Question: I had created a table like this
'''
CREATE TABLE [dbo].[sydShopOrder](
<URL> NULL,
<URL> NULL,
<URL> NULL,
<URL> NULL,
<URL> NULL,
<URL> NULL,
<URL> NULL,
<URL> NULL,
<URL> NULL,
[datestamp] [date] NULL
) ON [PRIMARY]
'''
I was intended to make '[rowNumber]' as primary key and make it 'identity' column with auto increment. But I forgot to do it. And now the database is up and running in live environment. I had found this bug very late. Is there any way that I can fix this? Make '[rowNumber]' column as identity and auto increment it?
Current screenshot of table looks like this

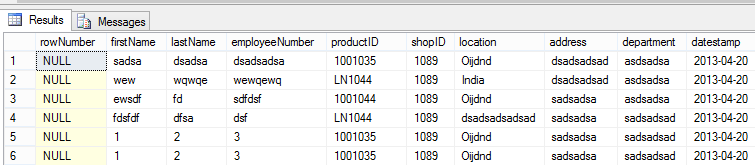
Answer: You can drop '[rownumber]' and then add with identity
'''
Alter Table [dbo].[sydShopOrder] Drop Column rownumber
Go
Alter Table [dbo].[sydShopOrder]
Add rownumber Int Identity(1, 1)
Go
'''
If you want to populate the identity field for existing data, better to create another temporary table, and keep all the records of '[dbo].[sydShopOrder]' in that. After that 'truncate' '[dbo].[sydShopOrder]' and then insert the values from that temp table to '[dbo].[sydShopOrder]'
'''
CREATE TABLE #temp (<URL> NULL,
<URL> NULL,
<URL> NULL,
<URL> NULL,
<URL> NULL,
<URL> NULL,
<URL> NULL,
<URL> NULL,
[datestamp] [date] NULL)
INSERT INTO #temp
SELECT [firstName],[lastName],[employeeNumber],
[productID], [shopID],[location],
[address],[department],[datestamp]
FROM [dbo].[sydShopOrder]
TRUNCATE TABLE [dbo].[sydShopOrder]
INSERT INTO [dbo].[sydShopOrder]
SELECT * FROM #temp
'''
Here is a sample <URL>